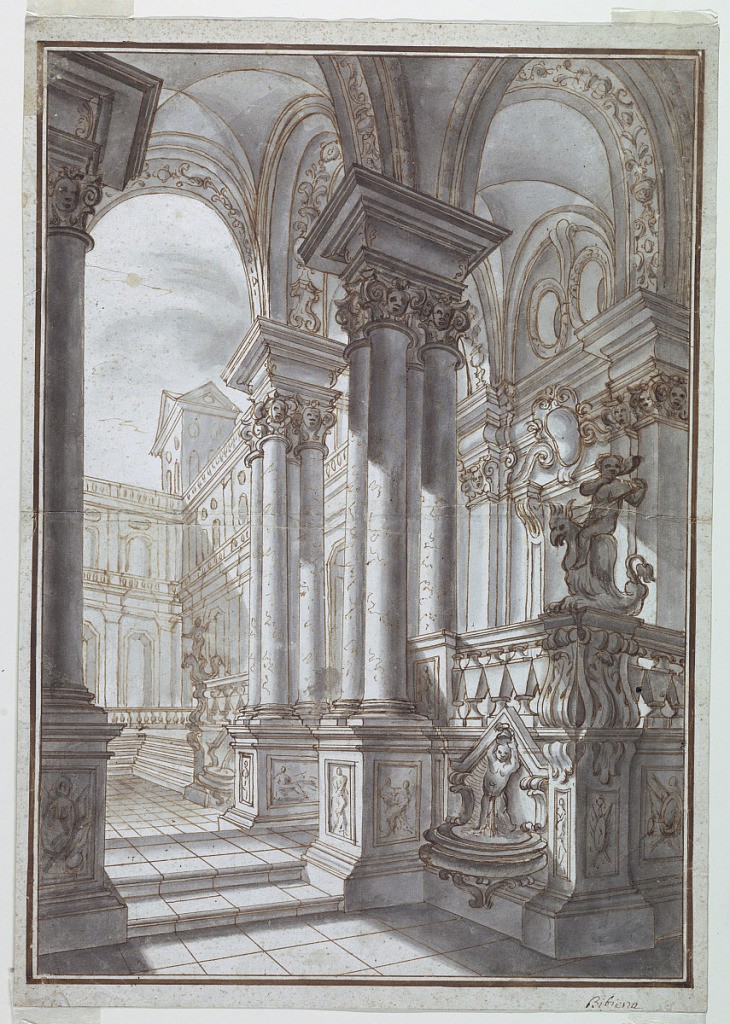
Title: Stage Design; Palace Court
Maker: Follower of Antonio or Carlo Galli Bibiena
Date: late 17th century
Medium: Pen and bistre and sepia on paper
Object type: Drawing
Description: Vertical rectangle: view into court under angle through vaulted arcades supported by columns, wall countain on right foreground. Below the drawing 18th century inscription: Bibiena